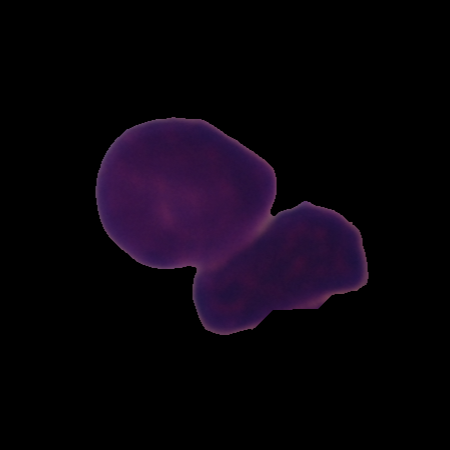
Label: healthy